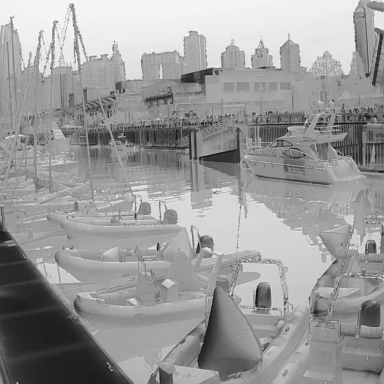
There are nine objects shown in the infrared image, including seven canoes, and two sailboats.